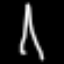
Label: The Eiffel Tower